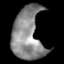
Tissue: lung
Cell type: Pericytes
Senescence score: 0.6081
Nuclear area (px): 1523
Mean DAPI intensity: 136.998